Field crop: maize
Growth stage: 1
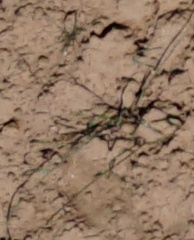
Species: lolium